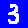
Digit: 3